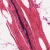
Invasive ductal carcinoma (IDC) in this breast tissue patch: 0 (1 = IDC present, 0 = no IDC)